Question: I am trying to draw some text and it's fine on non-retina displays, but on a retina display it's not high-res.
Here's a screenshot from my iPad Air:

See below for the code, which actually draws the text semi-transparent with an almost opaque mask around it, so you can see the image through the text.
'''
-(void) maskImage:(UIImageView *)imageView withText:(NSString *)text font:(UIFont *)font attributes:(NSDictionary *)attributes yOffset:(CGFloat)yOffset
{
NSStringDrawingContext *paraContext = [[NSStringDrawingContext alloc] init];
NSStringDrawingOptions stringDrawingOptions = NSStringDrawingUsesLineFragmentOrigin|NSStringDrawingTruncatesLastVisibleLine;
// find out how much space we need for the text
CGSize textSize = CGSizeIntegral([text boundingRectWithSize:CGSizeMake(kNowPlayingTrackDetailsMaxWidth, kNowPlayingTrackDetailsMaxHeight) options:stringDrawingOptions attributes:attributes context:paraContext].size);
// set up the frame for drawing the text, including some padding
CGSize drawingSize = {textSize.width + 80, textSize.height + 60};
CGRect drawingFrame = { 0, 0, drawingSize.width, drawingSize.height};
CGRect textFrame = { 40, 30, textSize.width, textSize.height };
UIGraphicsBeginImageContextWithOptions(drawingSize, YES, 0);
UIColor *bgColor = [UIColor colorWithWhite:1 alpha:.98];
[bgColor setFill];
[bgColor setStroke];
UIBezierPath *path = [UIBezierPath bezierPathWithRect:drawingFrame];
[path fill];
// draw the text
[text drawWithRect:textFrame options:stringDrawingOptions attributes:attributes context:paraContext];
UIImage *textImage = UIGraphicsGetImageFromCurrentImageContext();
UIGraphicsEndImageContext();
// now create an image mask from the text image
CIImage *inputImage = [CIImage imageWithCGImage:textImage.CGImage];
CIFilter *filter = [CIFilter filterWithName:@"CIMaskToAlpha" keysAndValues:kCIInputImageKey, inputImage, nil];
CIImage *outputImage = [filter outputImage];
imageView.image = [UIImage imageWithCIImage:outputImage];
// final set the UIImageView size to match the drawing size
CGRect imageViewFrame = imageView.frame;
imageViewFrame.size = drawingSize;
imageView.frame = imageViewFrame;
}
'''
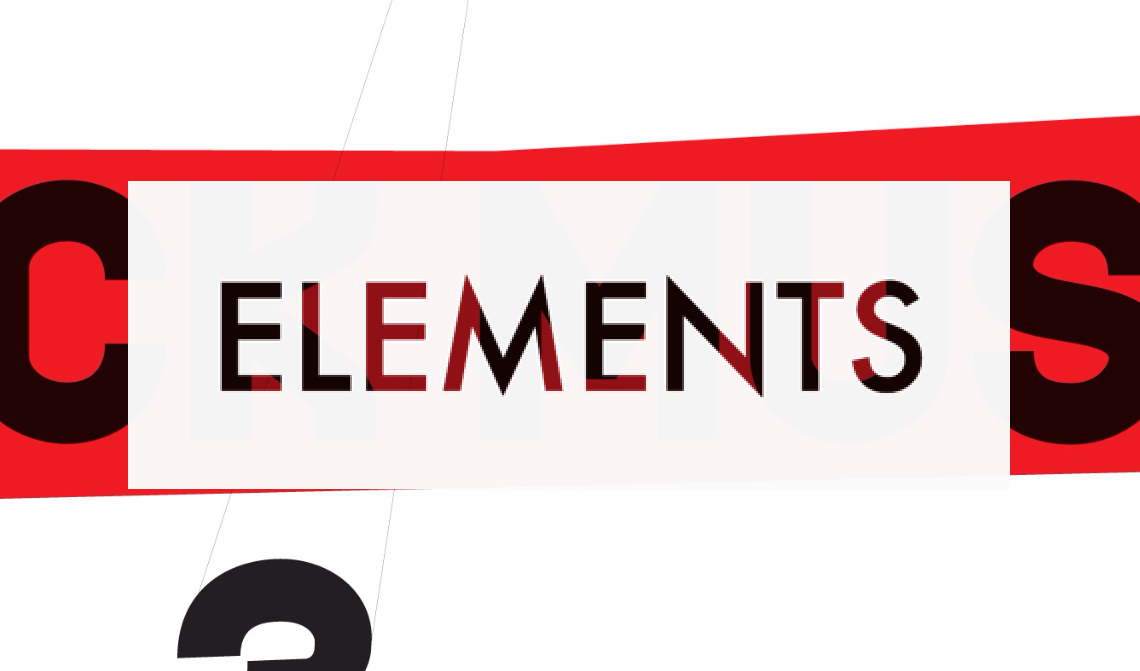
Answer: Oliver Jones helped me solve this. Thanks @orj!
The answer is to create the UIImage with
'''
[UIImage imageWithCIImage:outputImage scale:textImage.scale orientation:UIImageOrientationUp];
'''
instead of
'''
imageView.image = [UIImage imageWithCIImage:outputImage];
'''
This correctly sets the scale of the output image.